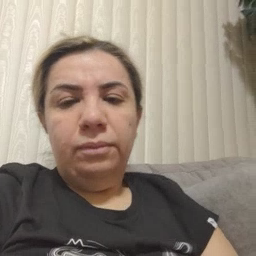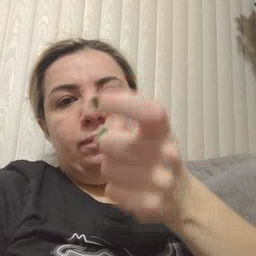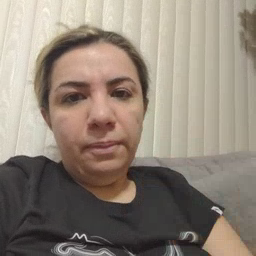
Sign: gift